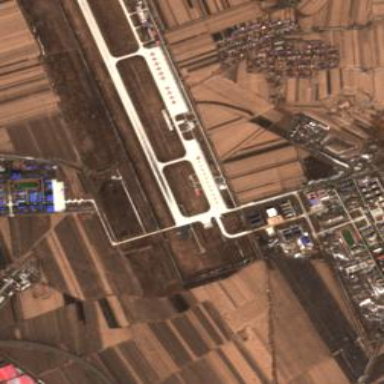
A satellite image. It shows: Runway at airport.